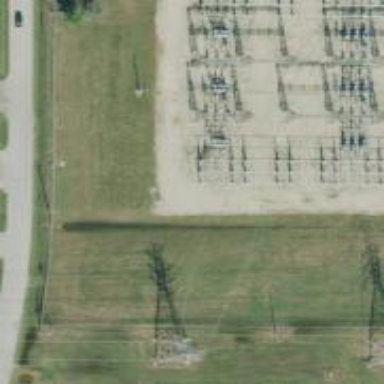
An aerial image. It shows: Switch used for power control.